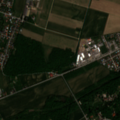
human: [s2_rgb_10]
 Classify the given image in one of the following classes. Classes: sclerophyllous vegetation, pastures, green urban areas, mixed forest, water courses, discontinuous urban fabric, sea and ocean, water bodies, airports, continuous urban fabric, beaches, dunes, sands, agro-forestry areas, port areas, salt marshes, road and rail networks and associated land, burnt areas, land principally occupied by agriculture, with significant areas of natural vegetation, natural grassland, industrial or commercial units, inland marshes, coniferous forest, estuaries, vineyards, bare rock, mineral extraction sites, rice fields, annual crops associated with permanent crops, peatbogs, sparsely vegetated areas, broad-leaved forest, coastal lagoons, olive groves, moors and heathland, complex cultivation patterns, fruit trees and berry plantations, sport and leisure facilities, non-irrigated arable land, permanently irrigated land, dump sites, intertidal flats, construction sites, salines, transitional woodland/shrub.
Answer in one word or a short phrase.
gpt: discontinuous urban fabric, non-irrigated arable land, broad-leaved forest